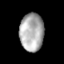
Tissue: skin
Cell type: Epithelial cells
Senescence score: 0.8603
Nuclear area (px): 899
Mean DAPI intensity: 170.229